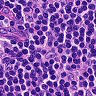
Metastatic tissue present: no